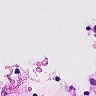
Metastatic tissue present: no